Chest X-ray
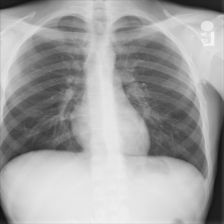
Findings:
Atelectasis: negative
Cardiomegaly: negative
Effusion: negative
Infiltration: negative
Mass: negative
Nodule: negative
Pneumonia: negative
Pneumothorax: negative
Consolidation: negative
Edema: negative
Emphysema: negative
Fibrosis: negative
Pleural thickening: negative
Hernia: negative